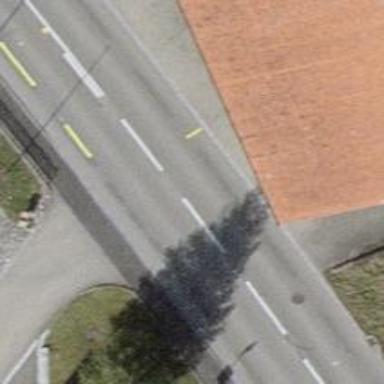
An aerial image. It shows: Tertiary road with asphalt surface. The road has cycle lane on the left side.